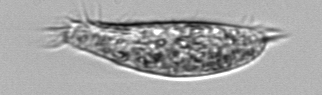
Label: Euplotes